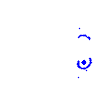
Particle: pion